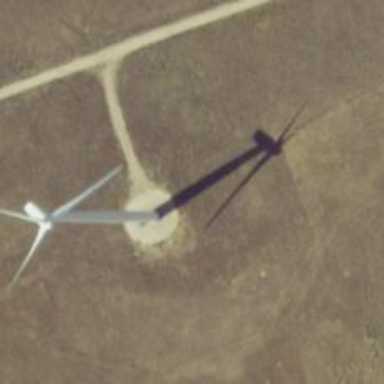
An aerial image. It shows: Wind power generator utilizing wind turbines.